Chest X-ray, PA view. Patient: 40 years old, sex M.
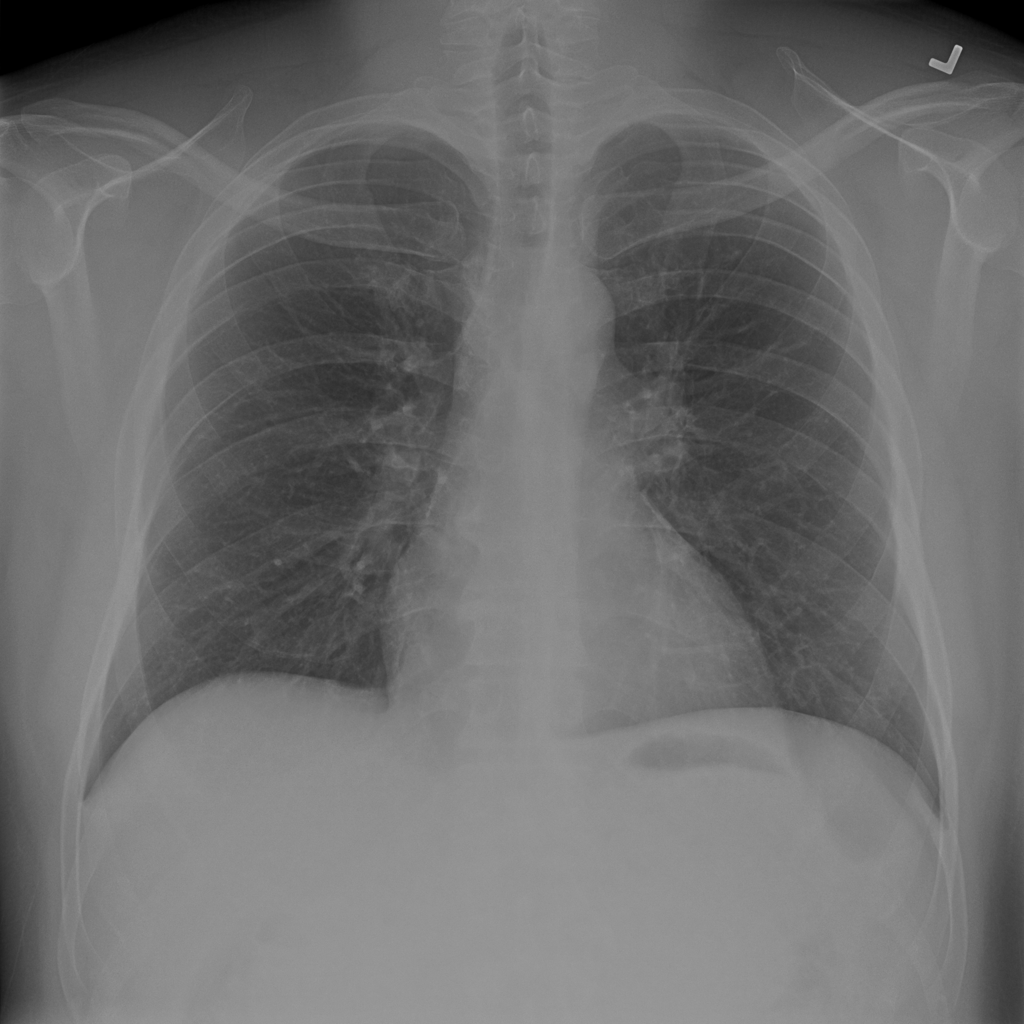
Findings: No Finding